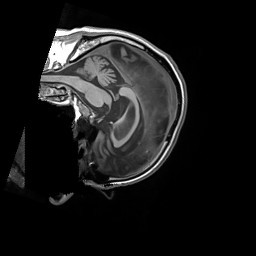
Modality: T1w
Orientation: sagittal
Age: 69
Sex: male
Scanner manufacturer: siemens
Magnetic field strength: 3 T
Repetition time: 1.55 s
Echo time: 0.00234 s